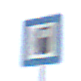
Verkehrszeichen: Tankstelle
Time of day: Midday
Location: Outdoor (Suburban)
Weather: Overcast
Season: NotSpecified
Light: Natural